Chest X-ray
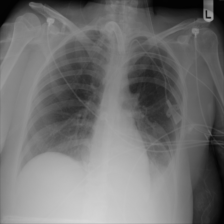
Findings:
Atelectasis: negative
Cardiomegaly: negative
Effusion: negative
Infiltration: negative
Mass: negative
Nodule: negative
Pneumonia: negative
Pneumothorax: negative
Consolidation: negative
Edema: negative
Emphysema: negative
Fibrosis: negative
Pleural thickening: negative
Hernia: negative